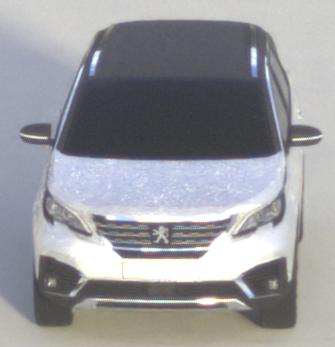
Make: Peugeot
Model: 5008 1.2 PureTech 130 Active
Detailed model: 5008 (II) (03/17 - 09/20)
Model produced from: 2017/03
Model produced until: 2018/07
Doors: 5
Color: white
Road condition: dry road
Daytime: morning or afternoon
Contrast: medium contrast